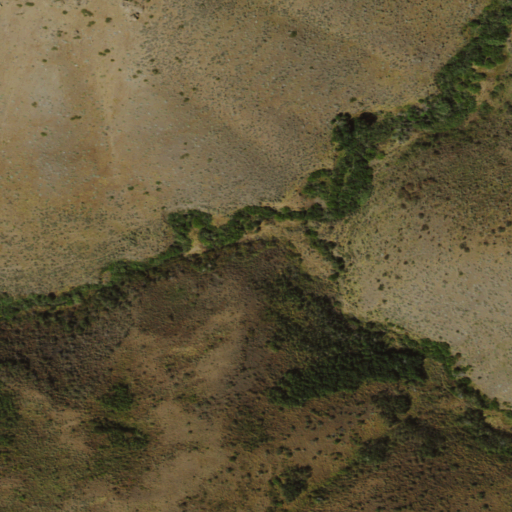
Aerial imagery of valley in Nevada named Barber Canyon containing shrub, evergreen forest, and grassland